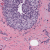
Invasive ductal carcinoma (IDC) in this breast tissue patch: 1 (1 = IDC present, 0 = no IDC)